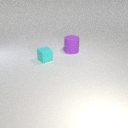
large purple rubber cylinder to the right of small cyan rubber cube